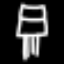
Label: chair